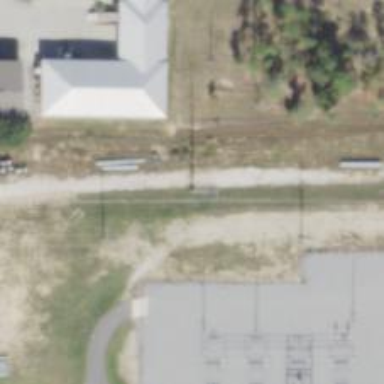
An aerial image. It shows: Power pole.